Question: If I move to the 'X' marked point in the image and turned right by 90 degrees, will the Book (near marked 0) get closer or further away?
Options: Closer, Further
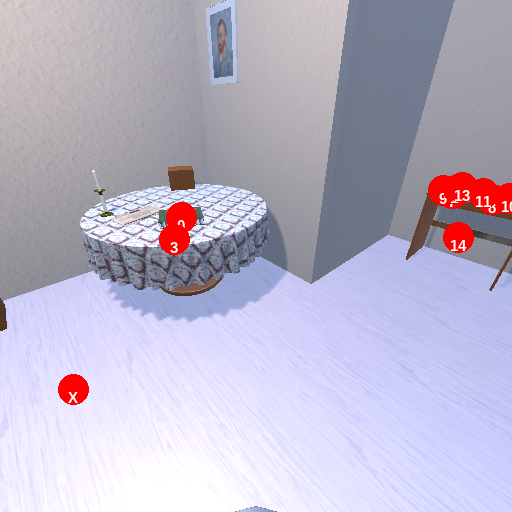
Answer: Closer